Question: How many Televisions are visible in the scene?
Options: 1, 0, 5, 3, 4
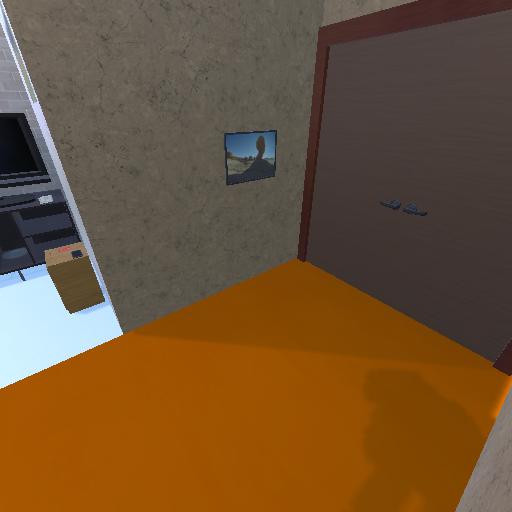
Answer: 1